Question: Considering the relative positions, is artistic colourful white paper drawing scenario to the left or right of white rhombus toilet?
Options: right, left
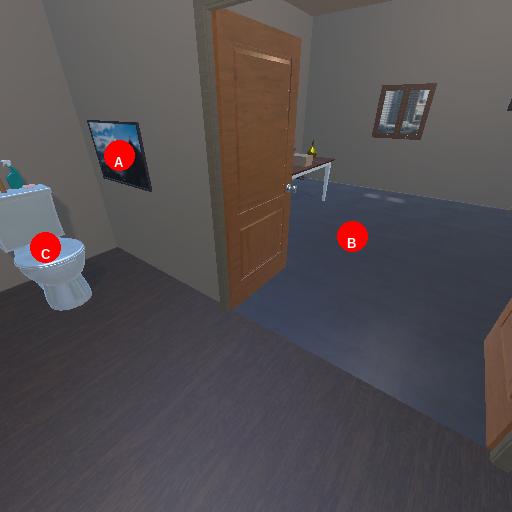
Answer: right